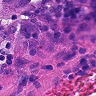
Metastatic tissue present: yes